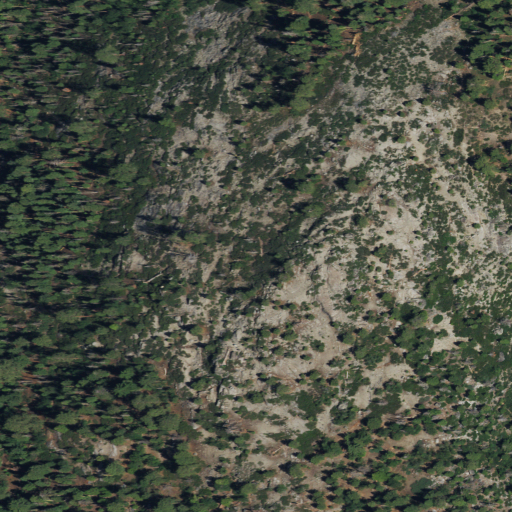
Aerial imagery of mountain in California named Hells Mountain containing evergreen forest and shrub